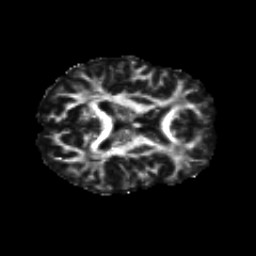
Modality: FA
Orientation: axial
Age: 28
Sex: male
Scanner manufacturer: siemens
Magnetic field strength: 3 T
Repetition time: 8.8 s
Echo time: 0.085 s